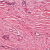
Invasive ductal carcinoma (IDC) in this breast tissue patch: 1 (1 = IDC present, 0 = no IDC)